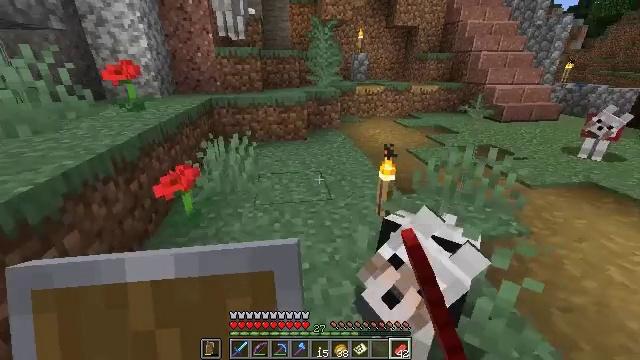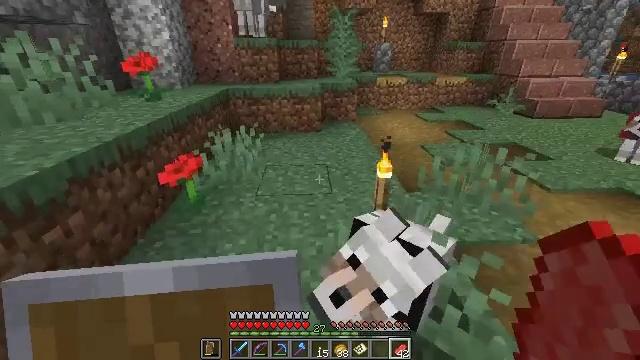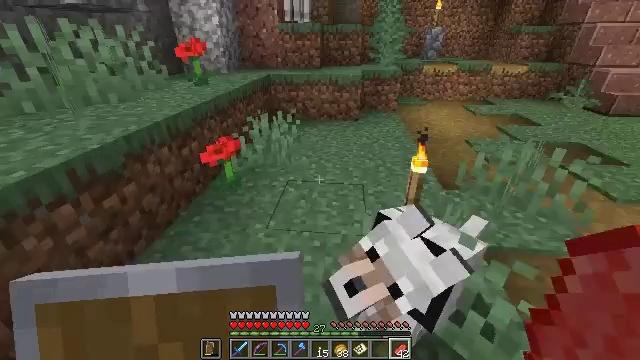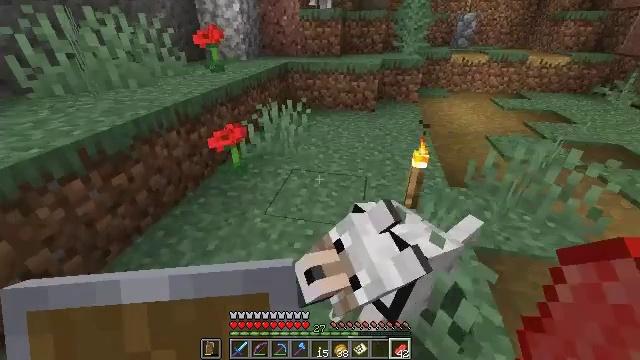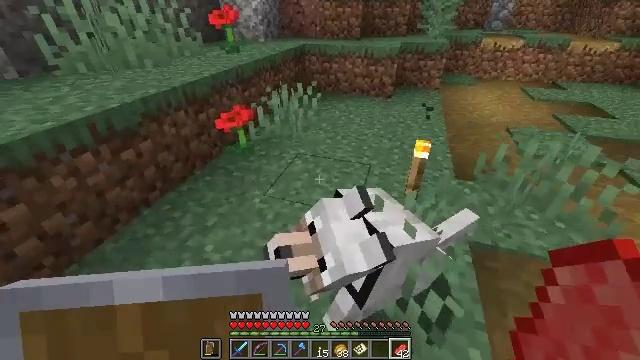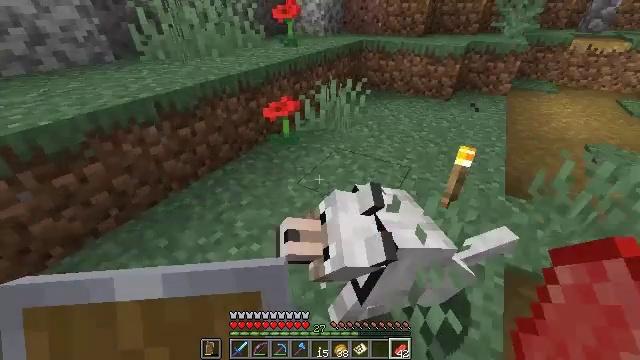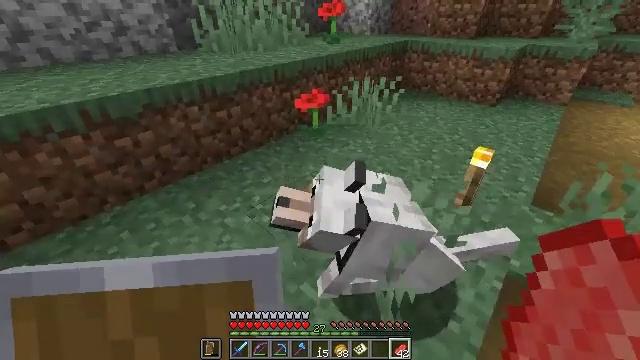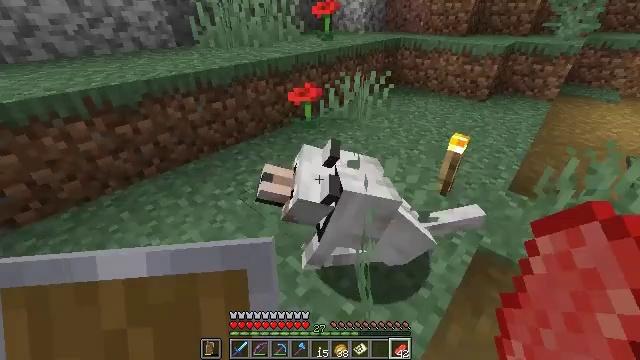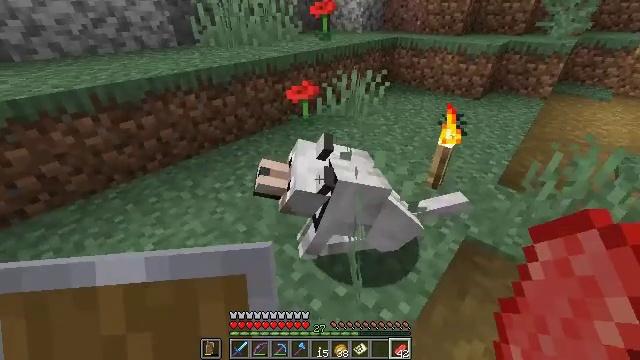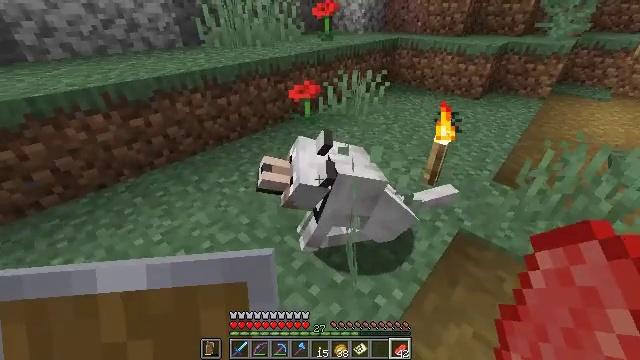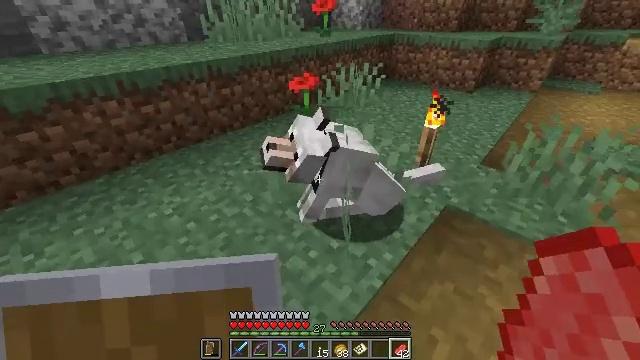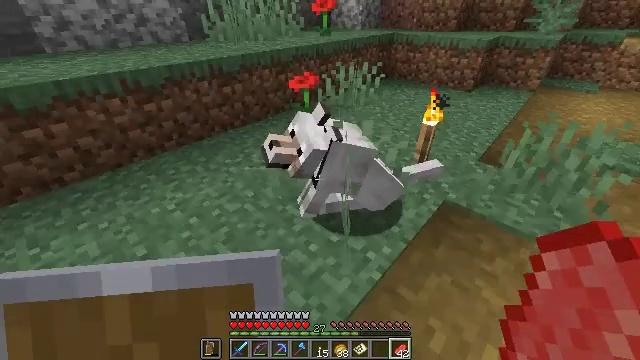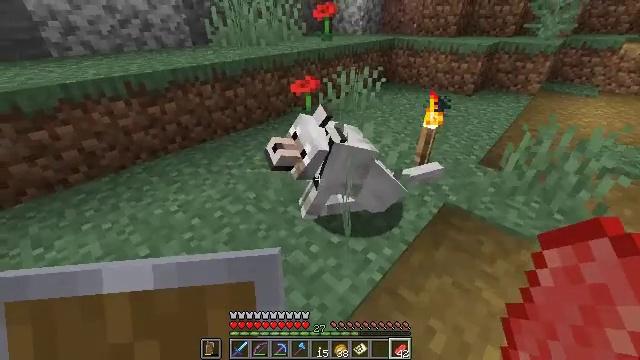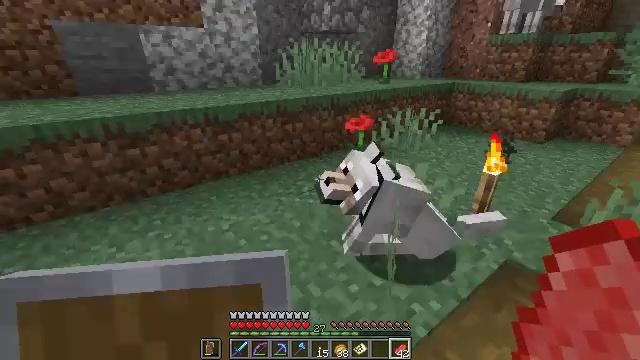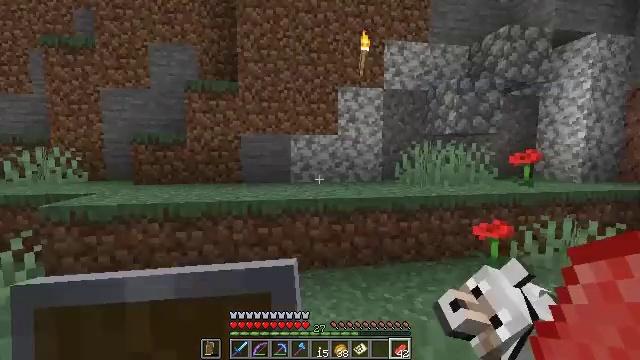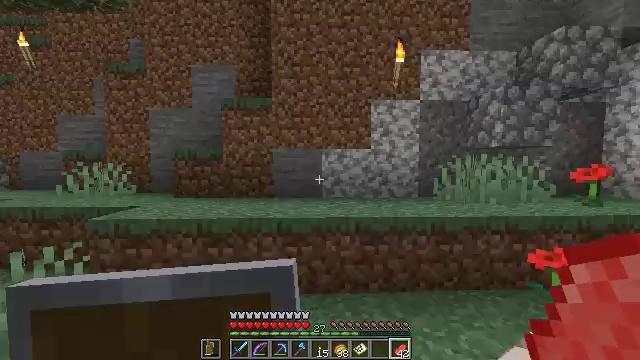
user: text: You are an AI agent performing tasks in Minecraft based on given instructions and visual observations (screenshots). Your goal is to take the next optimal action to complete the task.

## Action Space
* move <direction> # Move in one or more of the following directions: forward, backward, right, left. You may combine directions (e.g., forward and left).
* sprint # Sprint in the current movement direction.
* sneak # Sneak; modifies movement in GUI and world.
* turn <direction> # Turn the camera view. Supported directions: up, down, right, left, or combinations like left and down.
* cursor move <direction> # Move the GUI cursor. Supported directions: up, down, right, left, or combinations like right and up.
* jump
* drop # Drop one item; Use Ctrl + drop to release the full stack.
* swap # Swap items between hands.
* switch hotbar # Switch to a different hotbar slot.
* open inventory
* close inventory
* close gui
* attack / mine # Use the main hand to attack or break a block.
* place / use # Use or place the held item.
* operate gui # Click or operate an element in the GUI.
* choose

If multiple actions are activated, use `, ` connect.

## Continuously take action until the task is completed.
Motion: motion action
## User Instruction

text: Mine the clay from the riverbed.
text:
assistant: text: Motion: move right, turn left and down
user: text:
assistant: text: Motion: move right, turn left and down
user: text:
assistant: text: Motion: move right, turn left and down
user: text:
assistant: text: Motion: move right, turn left and down
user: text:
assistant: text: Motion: move back and move right, turn left
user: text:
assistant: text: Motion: move back and move right, turn left
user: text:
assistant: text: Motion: move back
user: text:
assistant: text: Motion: move back
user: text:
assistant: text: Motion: move back
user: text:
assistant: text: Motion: no_op
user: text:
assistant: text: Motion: no_op
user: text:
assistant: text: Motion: no_op
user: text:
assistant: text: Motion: move forward, turn left and up
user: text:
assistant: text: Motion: move forward, turn left and up
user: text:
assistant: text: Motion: move forward, turn left and up
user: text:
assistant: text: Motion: move forward, turn left
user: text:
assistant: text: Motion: move forward
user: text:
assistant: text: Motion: move forward
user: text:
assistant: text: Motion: move forward, turn left
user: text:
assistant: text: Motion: turn left and down
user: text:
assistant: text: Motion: turn left
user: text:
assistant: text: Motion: no_op
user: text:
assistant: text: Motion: no_op
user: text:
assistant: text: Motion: turn right
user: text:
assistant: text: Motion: turn right and up
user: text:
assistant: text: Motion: turn right and up
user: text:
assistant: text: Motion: turn right
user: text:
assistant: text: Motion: no_op
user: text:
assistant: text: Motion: no_op
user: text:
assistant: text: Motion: turn right